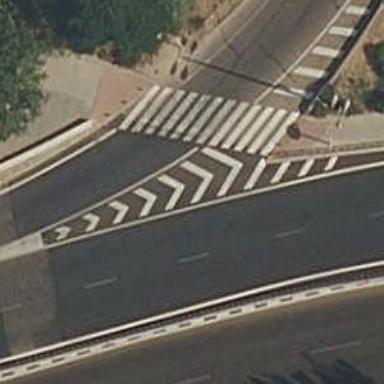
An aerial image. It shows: Uncontrolled road crossing with markings.